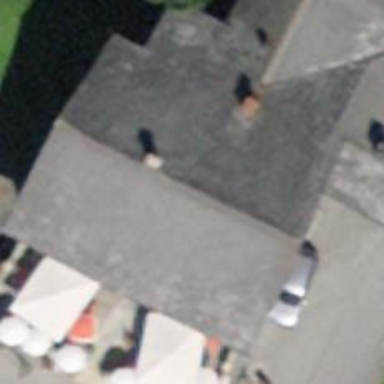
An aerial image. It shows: Restaurant.